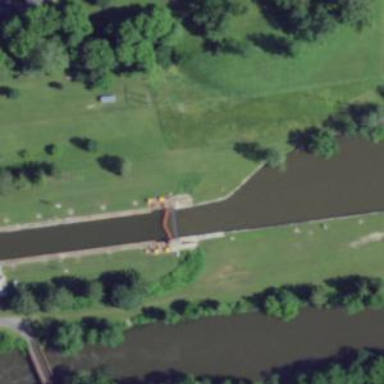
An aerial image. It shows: Lock gate on waterway.